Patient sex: F
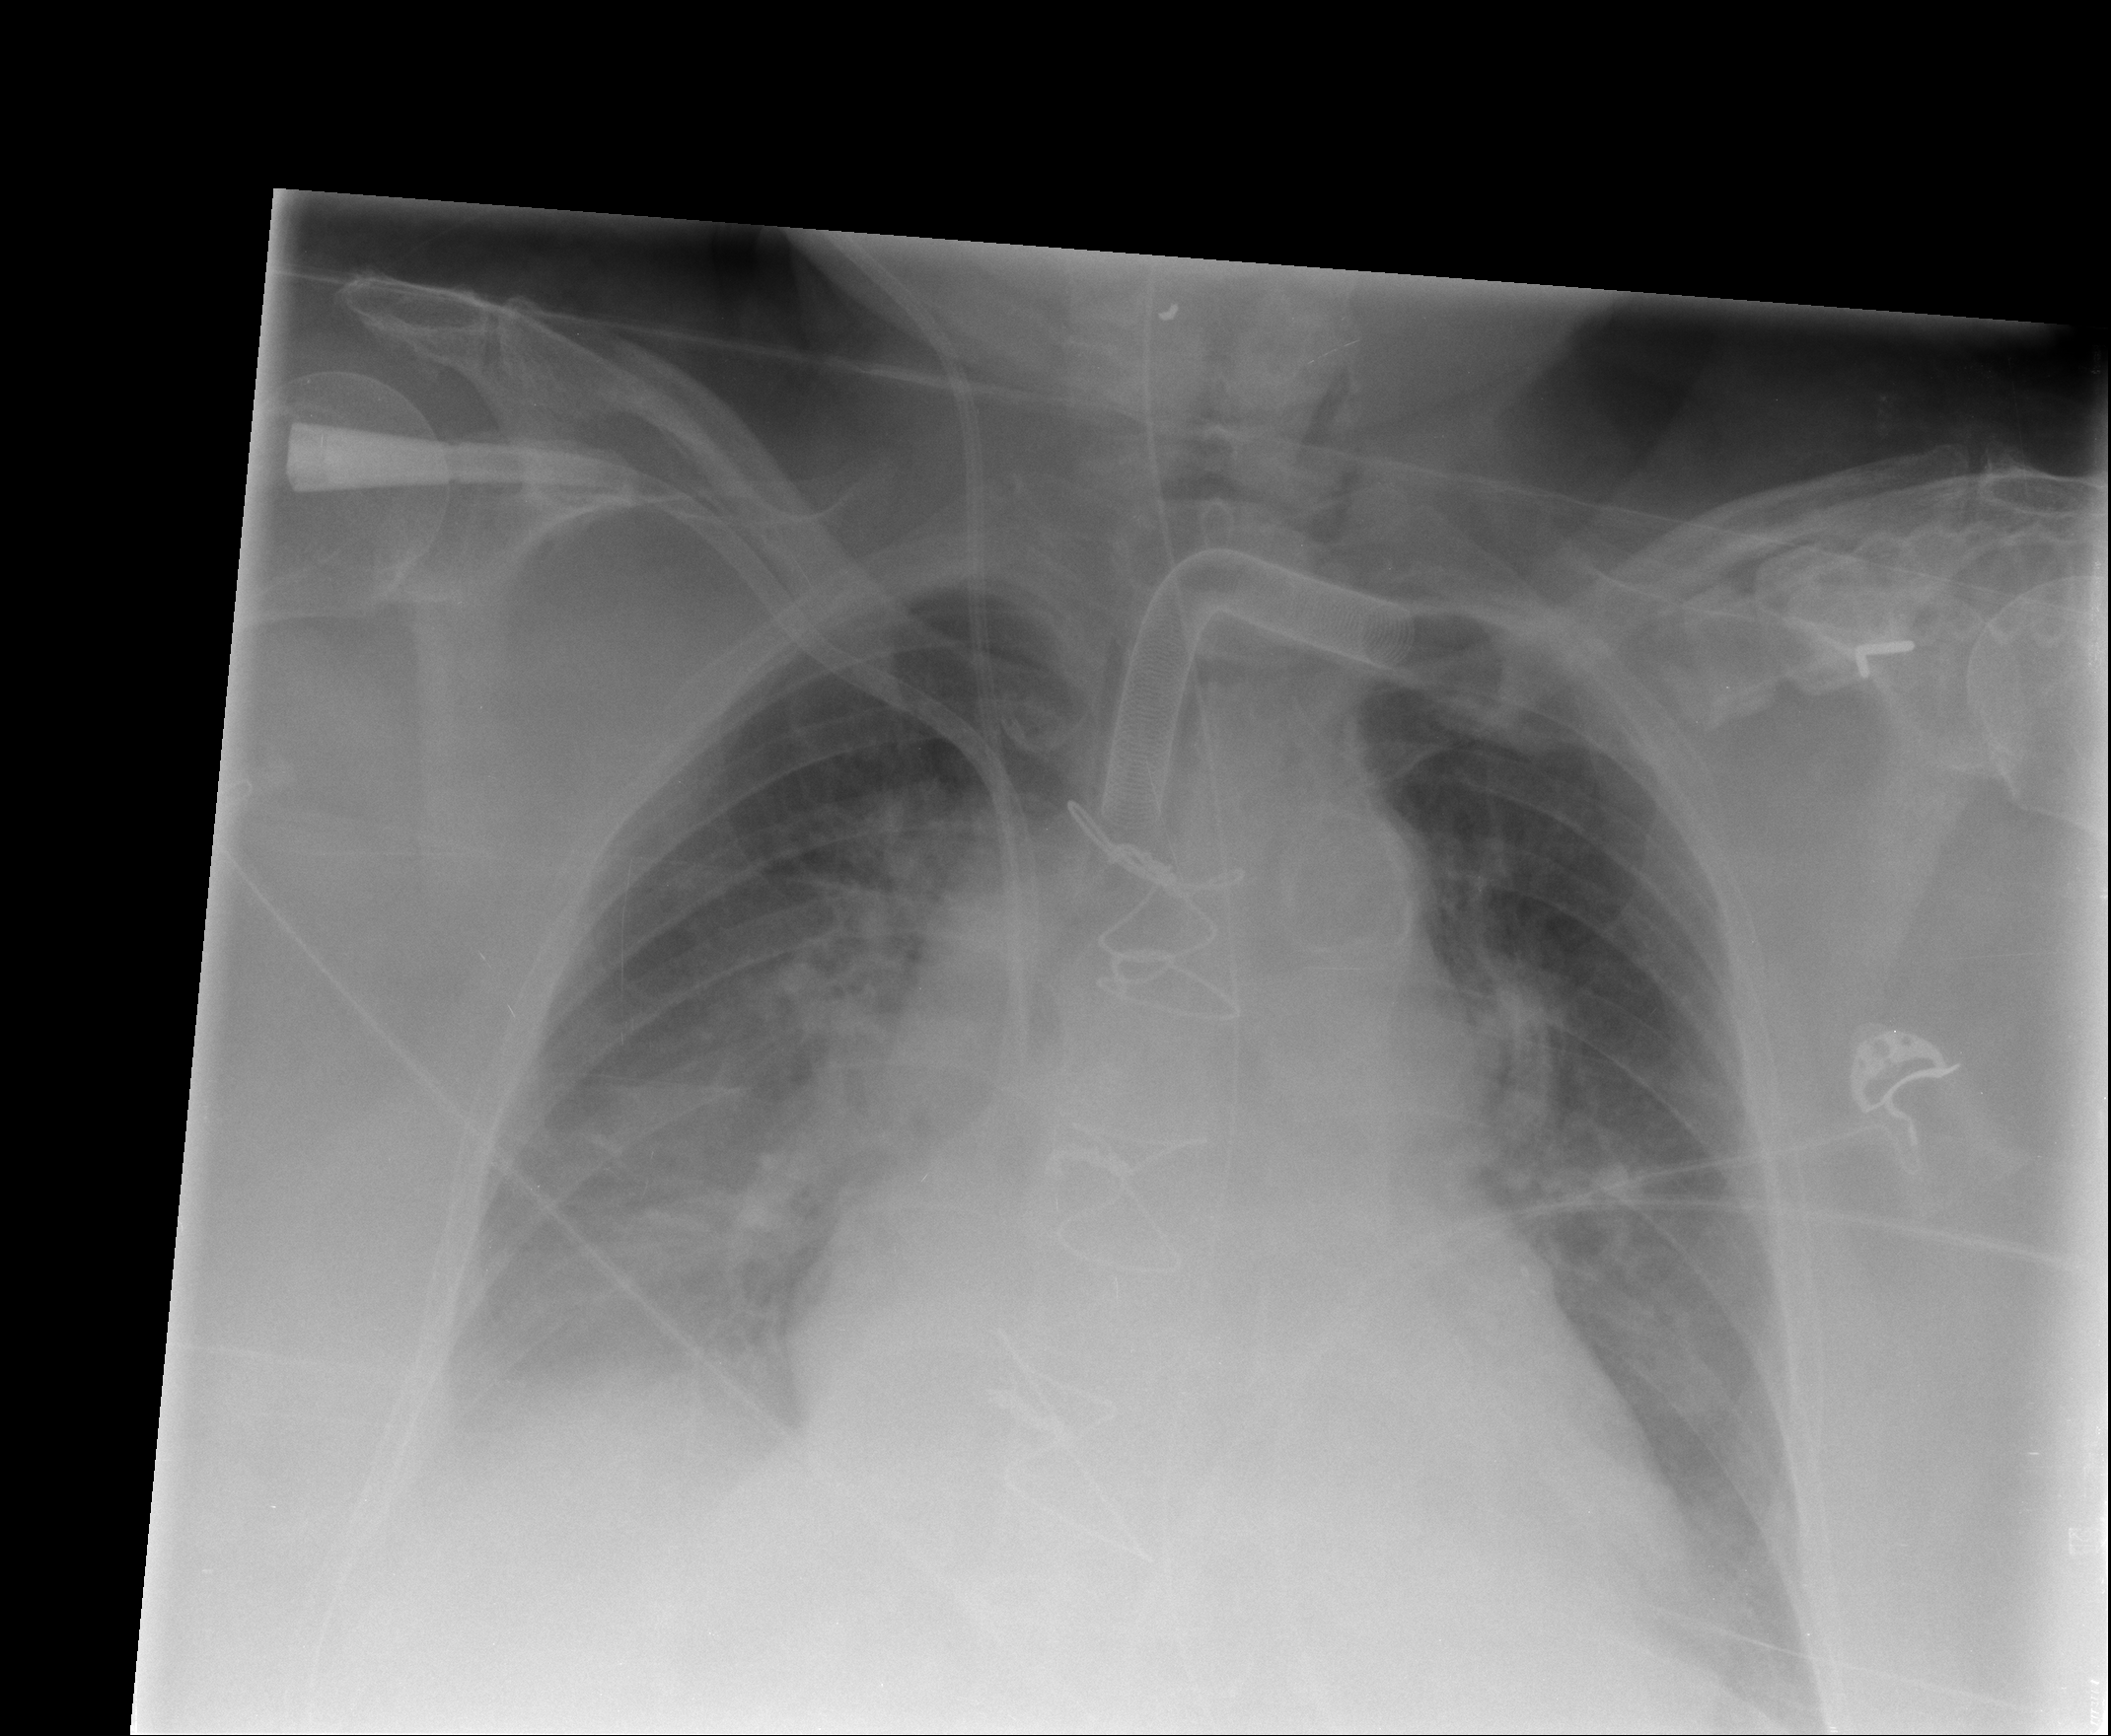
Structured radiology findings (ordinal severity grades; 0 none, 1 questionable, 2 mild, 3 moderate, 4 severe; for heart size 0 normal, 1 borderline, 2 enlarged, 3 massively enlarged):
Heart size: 2
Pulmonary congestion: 3
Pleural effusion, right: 3
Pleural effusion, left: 2
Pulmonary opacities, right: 3
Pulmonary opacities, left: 1
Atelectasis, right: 3
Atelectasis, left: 2